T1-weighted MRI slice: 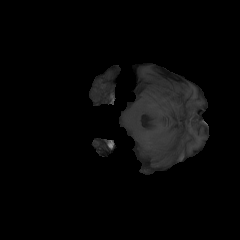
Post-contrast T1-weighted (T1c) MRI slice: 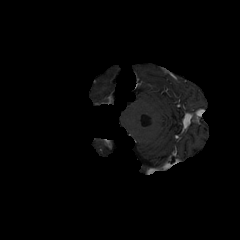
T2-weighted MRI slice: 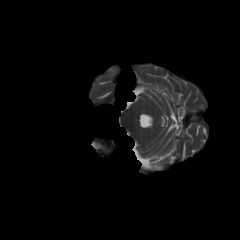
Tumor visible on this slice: no